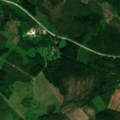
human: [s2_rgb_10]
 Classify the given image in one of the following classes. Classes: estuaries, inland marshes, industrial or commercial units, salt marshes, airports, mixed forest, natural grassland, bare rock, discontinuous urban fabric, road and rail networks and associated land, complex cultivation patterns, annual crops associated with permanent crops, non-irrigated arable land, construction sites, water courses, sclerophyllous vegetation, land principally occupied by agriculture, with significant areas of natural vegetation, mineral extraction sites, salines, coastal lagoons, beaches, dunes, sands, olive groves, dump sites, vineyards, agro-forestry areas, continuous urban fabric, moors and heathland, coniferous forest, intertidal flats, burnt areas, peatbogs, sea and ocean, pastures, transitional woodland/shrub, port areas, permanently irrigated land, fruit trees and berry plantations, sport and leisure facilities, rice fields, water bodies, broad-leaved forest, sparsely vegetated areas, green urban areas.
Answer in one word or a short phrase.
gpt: coniferous forest, mixed forest, transitional woodland/shrub